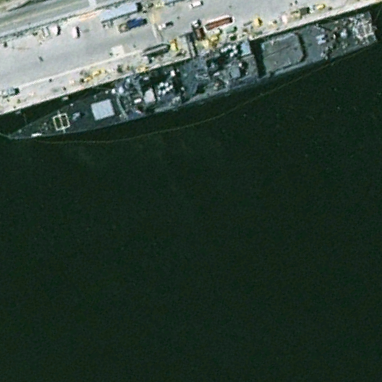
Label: cruiser